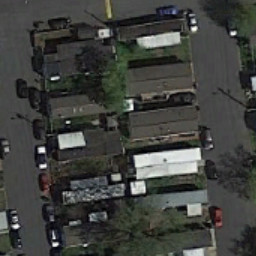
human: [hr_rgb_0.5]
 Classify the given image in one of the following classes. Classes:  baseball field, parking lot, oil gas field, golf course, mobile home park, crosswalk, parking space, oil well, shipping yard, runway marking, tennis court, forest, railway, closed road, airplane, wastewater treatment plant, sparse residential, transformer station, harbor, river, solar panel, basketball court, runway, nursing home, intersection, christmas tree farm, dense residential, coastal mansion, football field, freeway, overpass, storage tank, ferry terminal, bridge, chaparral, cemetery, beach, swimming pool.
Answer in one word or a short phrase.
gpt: mobile home park